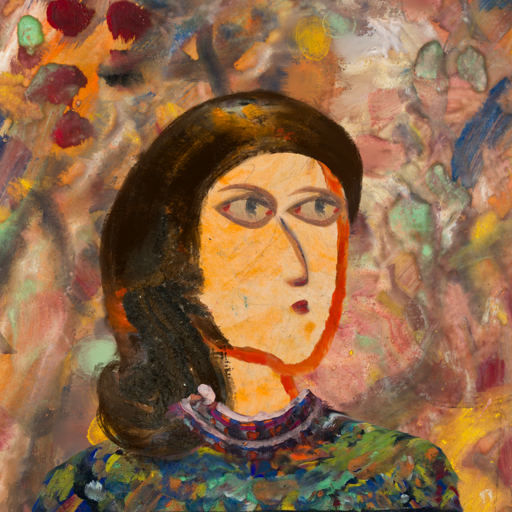
Background: Mother_And_Son_Mother, Head And Neck Side: Experience, Face Side: GypsyMother, Bust: An_Impression, Hair Side: Gypsy_Queen, Head Accessory: Blank, Second Necklace: Blank, Necklace: Hypocrite_1, Baby: Blank